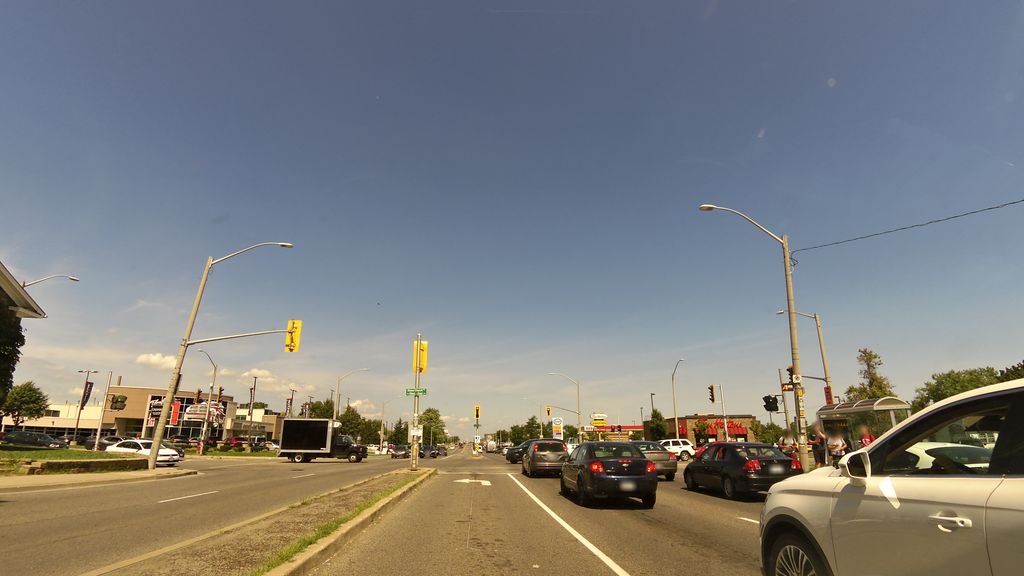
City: hamilton